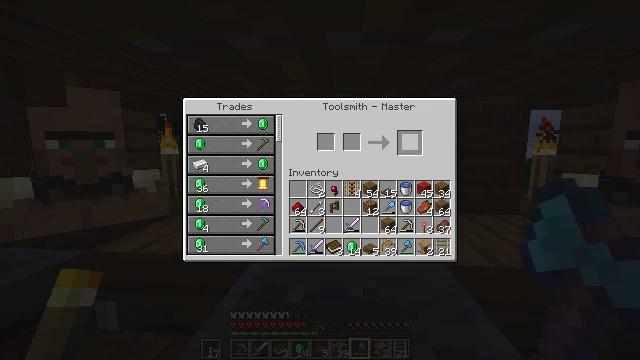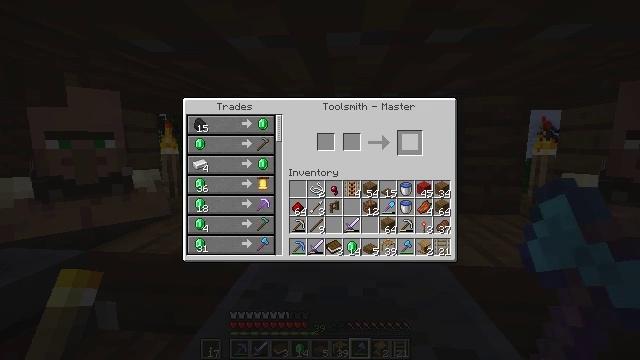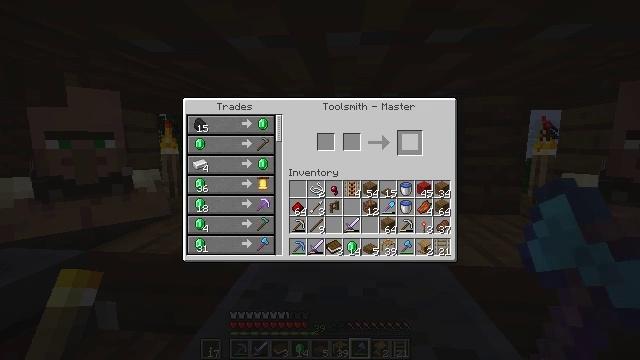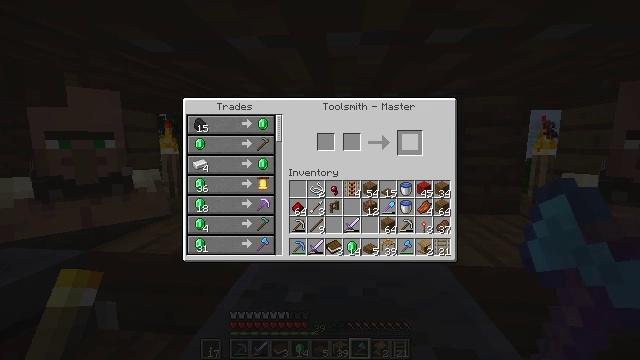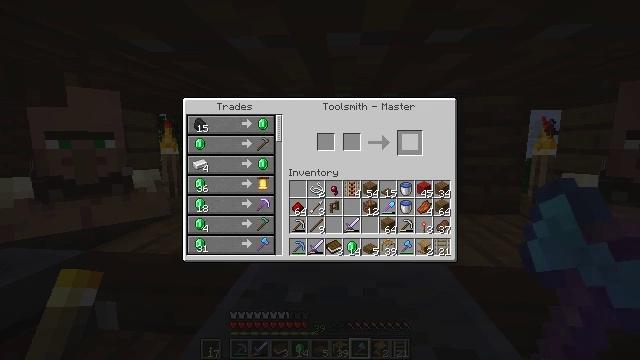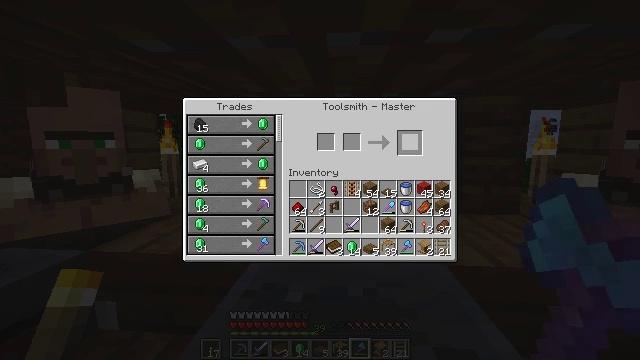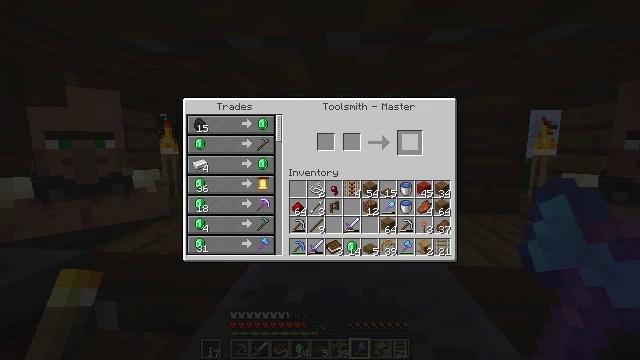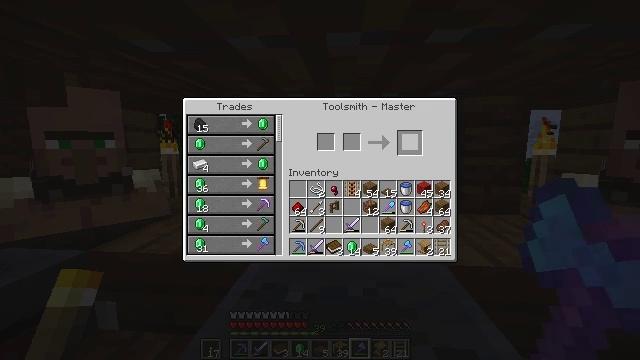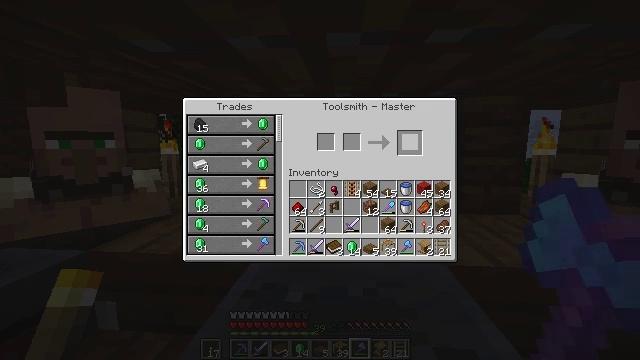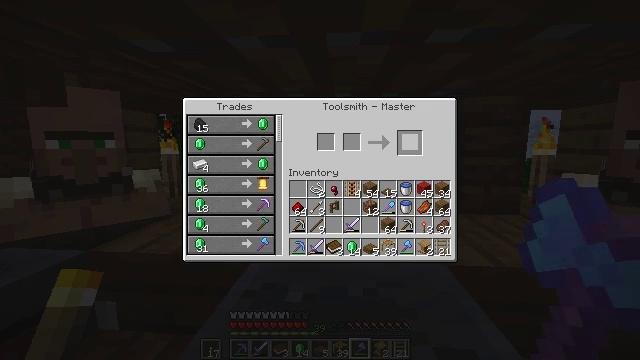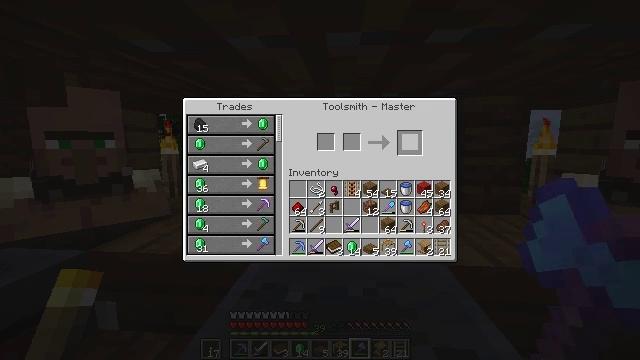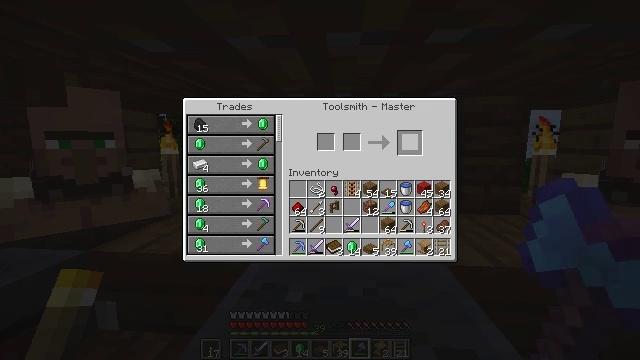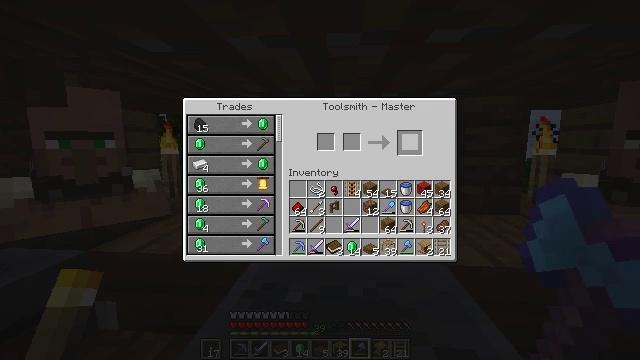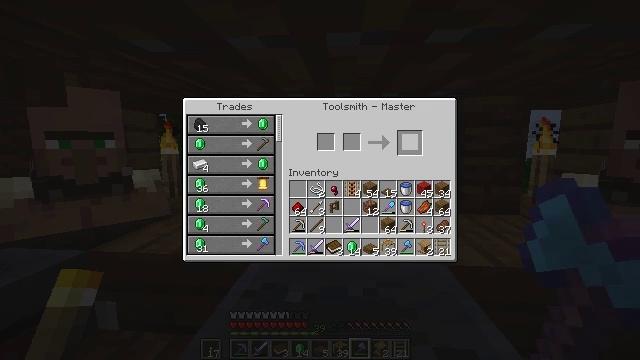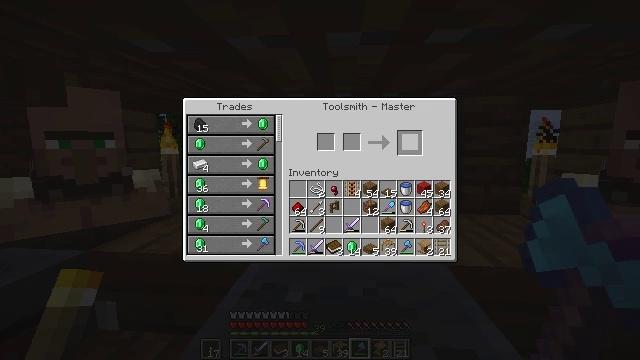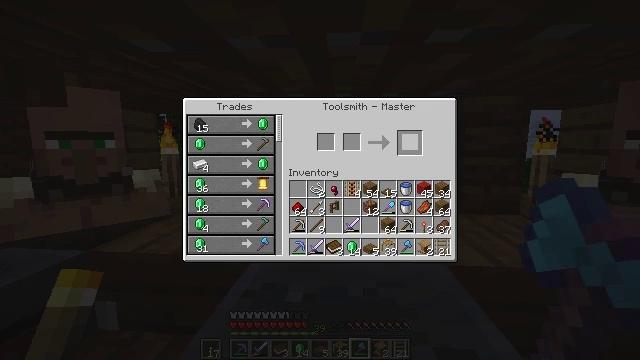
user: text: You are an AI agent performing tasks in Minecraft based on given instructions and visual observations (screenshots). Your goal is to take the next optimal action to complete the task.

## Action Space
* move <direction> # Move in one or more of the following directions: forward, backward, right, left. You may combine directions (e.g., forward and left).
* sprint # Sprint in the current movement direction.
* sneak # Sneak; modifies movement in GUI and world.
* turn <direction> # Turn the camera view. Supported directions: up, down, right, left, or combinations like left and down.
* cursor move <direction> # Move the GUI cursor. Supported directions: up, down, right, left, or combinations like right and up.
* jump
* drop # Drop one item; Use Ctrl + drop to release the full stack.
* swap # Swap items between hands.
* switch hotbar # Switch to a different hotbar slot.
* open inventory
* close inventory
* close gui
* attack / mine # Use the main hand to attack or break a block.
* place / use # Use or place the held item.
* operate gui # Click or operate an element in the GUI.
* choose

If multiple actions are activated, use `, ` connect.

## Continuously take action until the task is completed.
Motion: motion action
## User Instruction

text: Gather the spruce slab by holding left button.
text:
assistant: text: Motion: no_op
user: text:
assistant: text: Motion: no_op
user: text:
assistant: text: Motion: no_op
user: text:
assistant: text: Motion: no_op
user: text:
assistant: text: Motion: no_op
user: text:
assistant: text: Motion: no_op
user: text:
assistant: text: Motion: no_op
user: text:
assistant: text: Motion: no_op
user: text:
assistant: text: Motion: no_op
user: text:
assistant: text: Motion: no_op
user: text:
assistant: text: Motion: no_op
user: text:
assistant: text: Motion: no_op
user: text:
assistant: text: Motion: no_op
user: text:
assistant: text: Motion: no_op
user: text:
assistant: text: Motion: no_op
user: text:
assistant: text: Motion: no_op
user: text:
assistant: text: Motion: no_op
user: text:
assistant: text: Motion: no_op
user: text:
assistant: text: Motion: no_op
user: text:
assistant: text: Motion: no_op
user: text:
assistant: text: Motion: no_op
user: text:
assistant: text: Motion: no_op
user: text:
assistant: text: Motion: no_op
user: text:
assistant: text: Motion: no_op
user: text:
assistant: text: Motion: no_op
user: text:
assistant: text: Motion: no_op
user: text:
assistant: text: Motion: no_op
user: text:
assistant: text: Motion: no_op
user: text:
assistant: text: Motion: no_op
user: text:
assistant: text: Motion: no_op